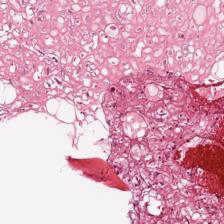
Label: Viable